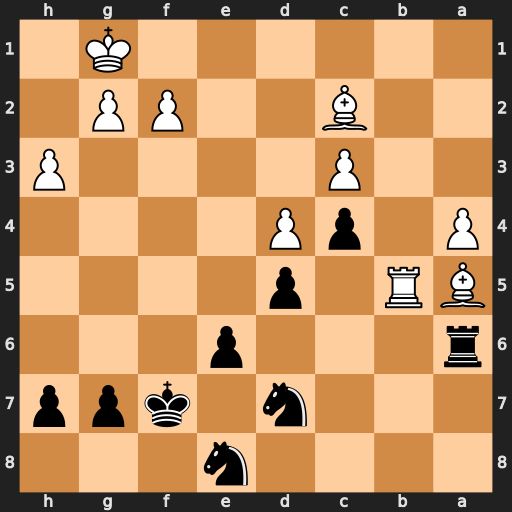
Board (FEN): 4n3/3n1kpp/r3p3/BR1p4/P1pP4/2P4P/2B2PP1/6K1
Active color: b
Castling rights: -
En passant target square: -
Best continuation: Nd6 Rb1 Rxa5